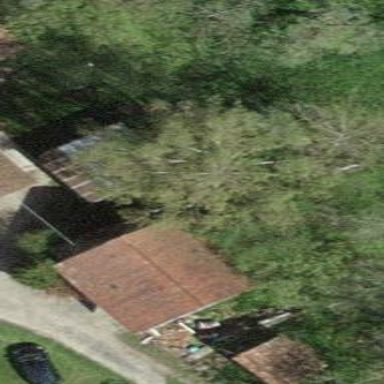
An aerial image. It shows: Barn.